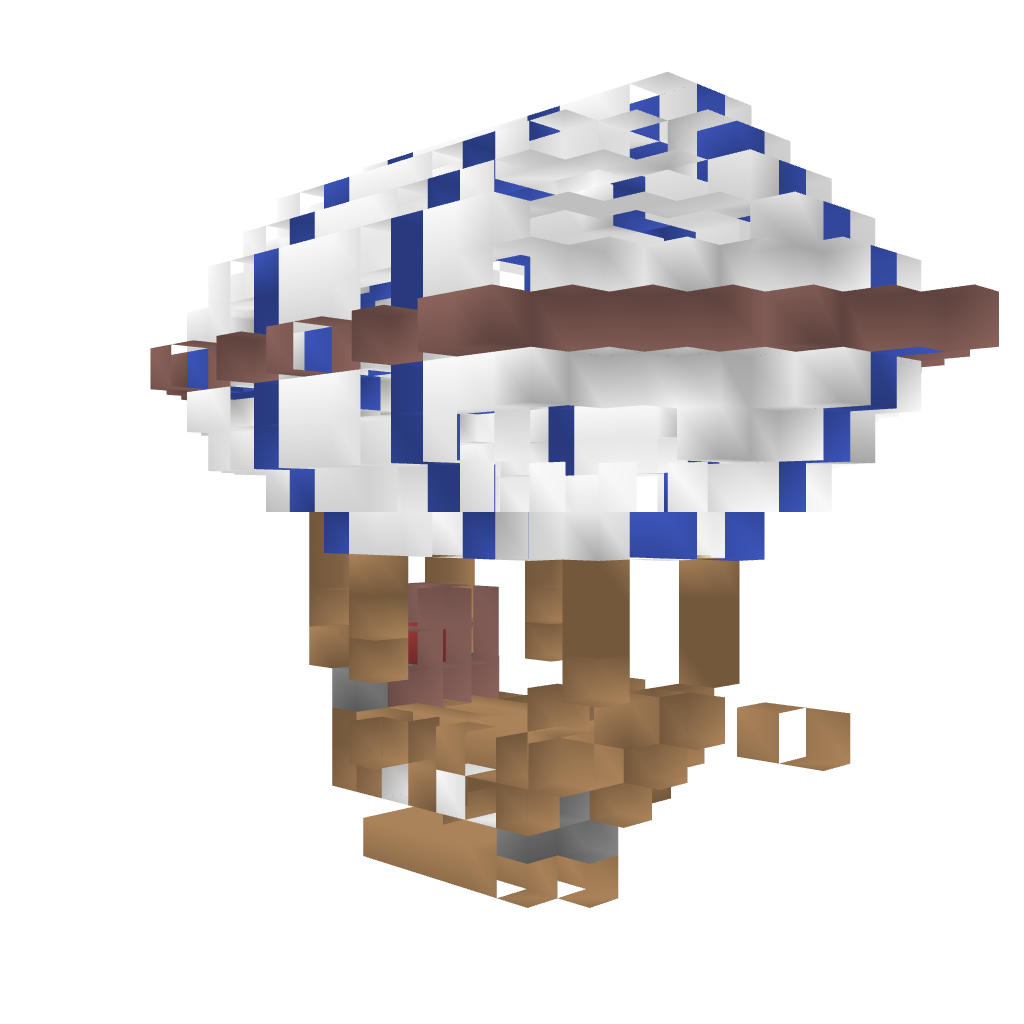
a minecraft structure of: Small airship high quality